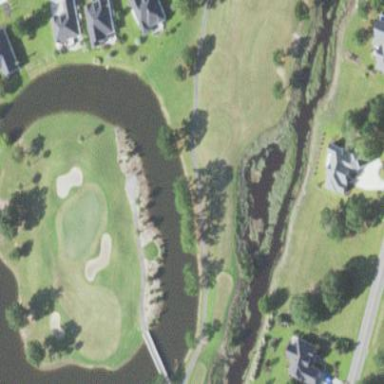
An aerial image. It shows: Scenic view of water hazard on golf course. The natural water feature adds beauty to the landscape.